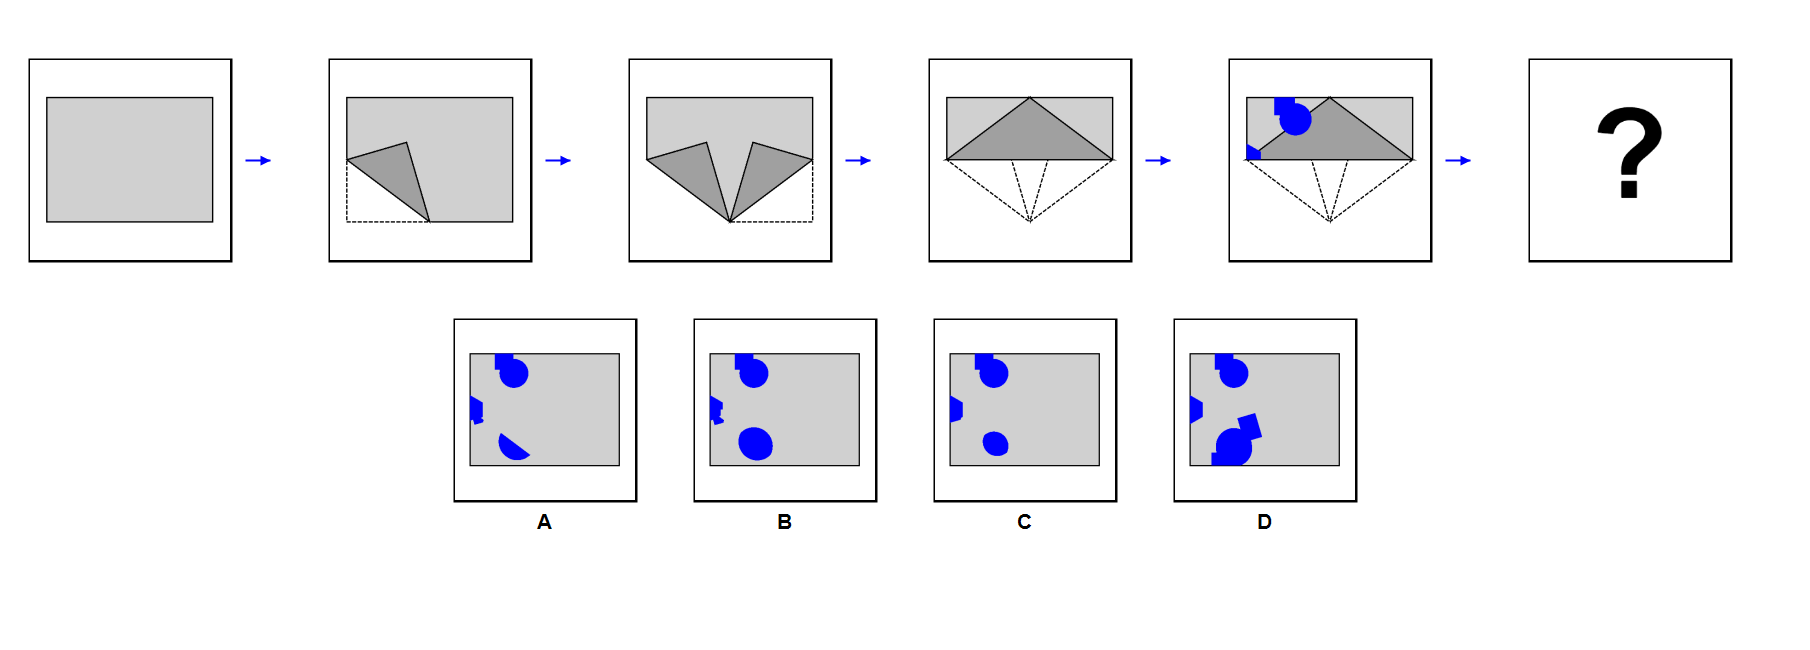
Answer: C